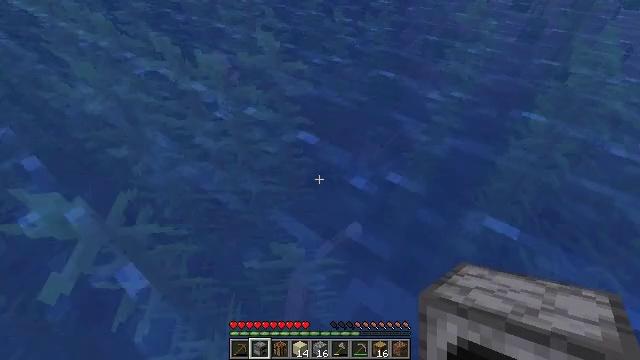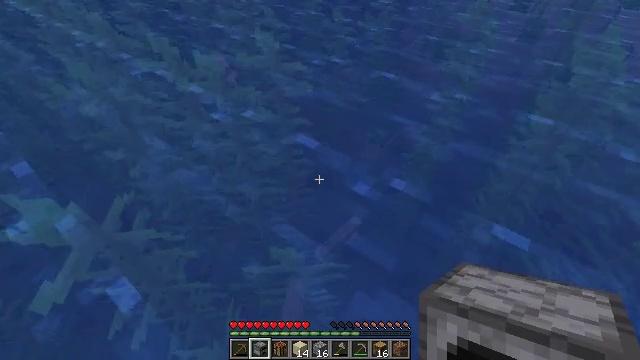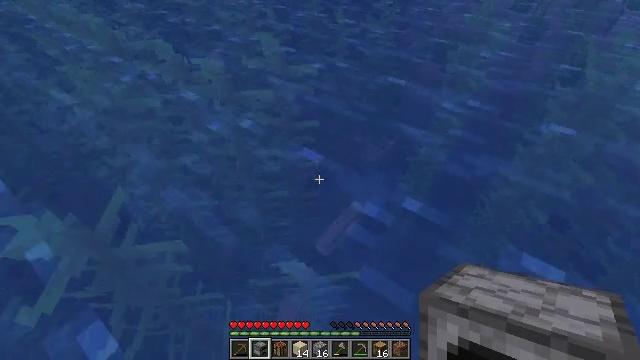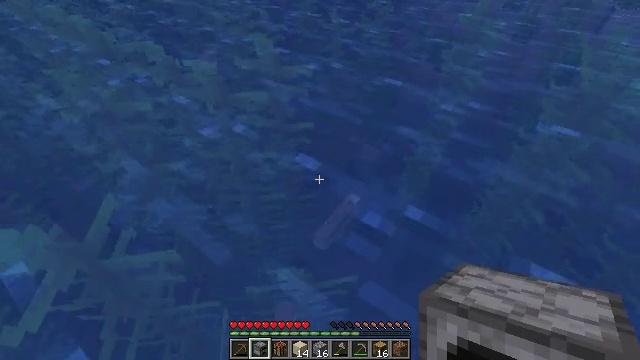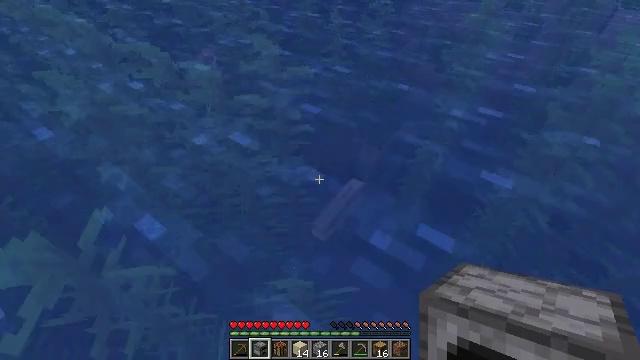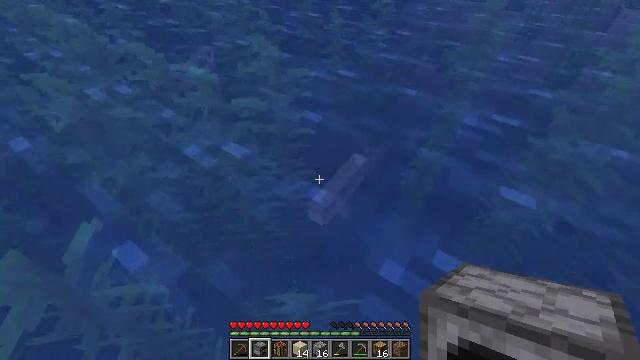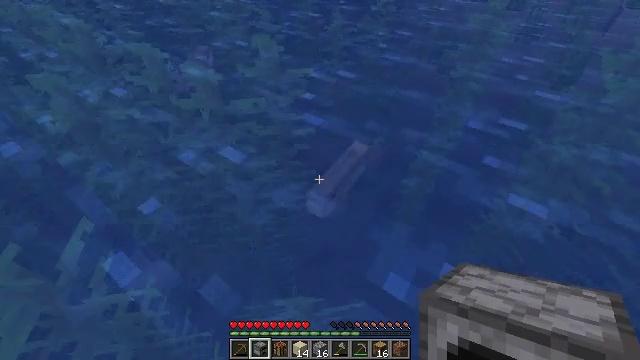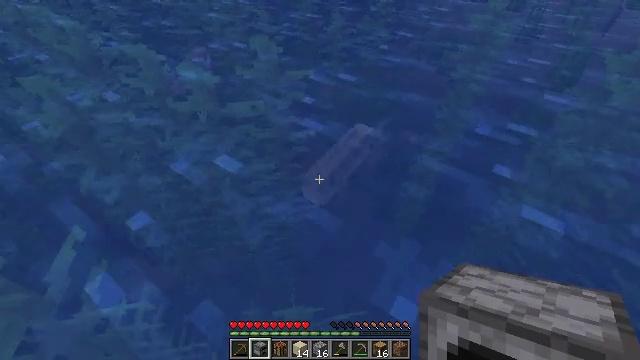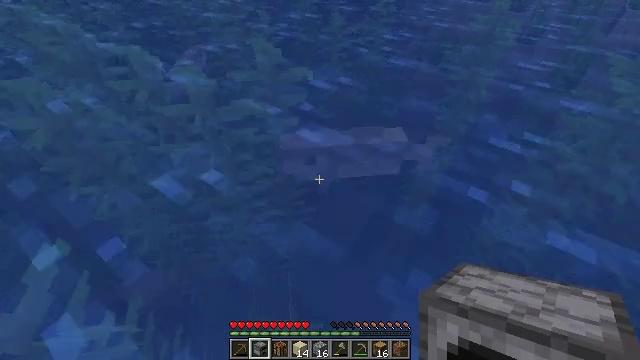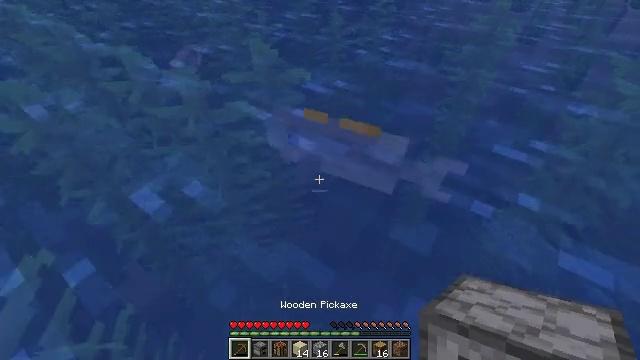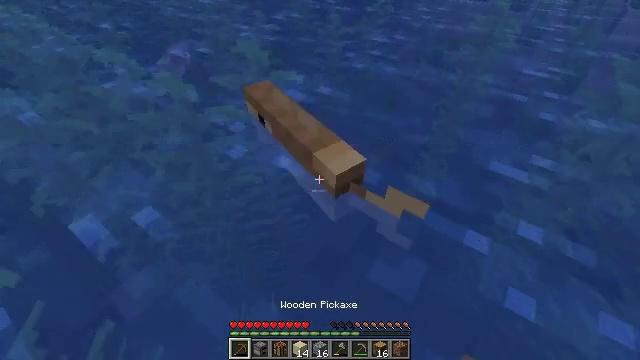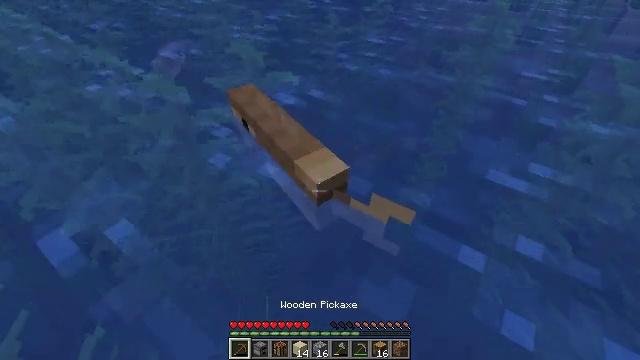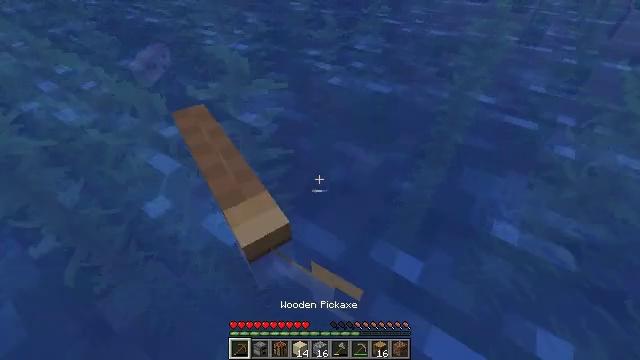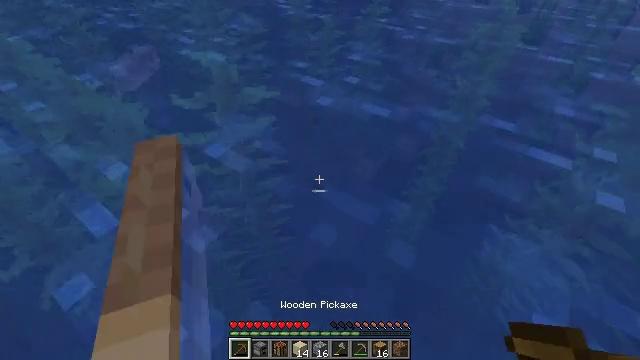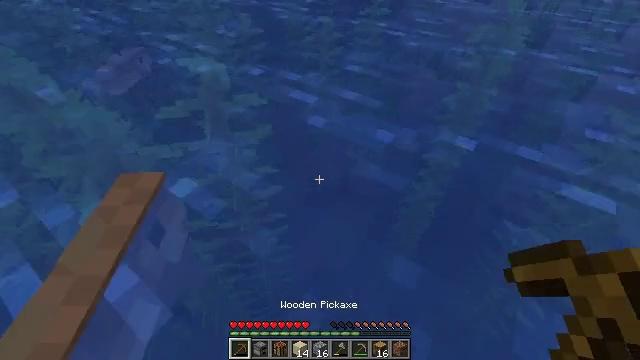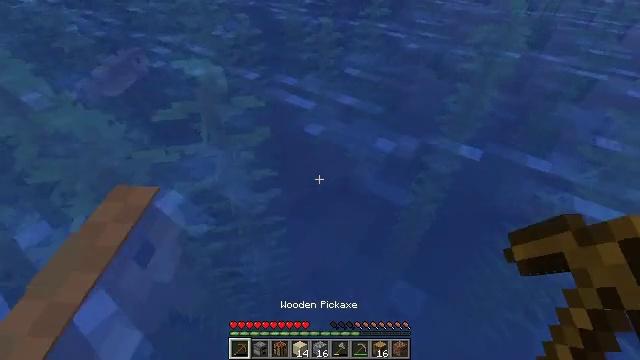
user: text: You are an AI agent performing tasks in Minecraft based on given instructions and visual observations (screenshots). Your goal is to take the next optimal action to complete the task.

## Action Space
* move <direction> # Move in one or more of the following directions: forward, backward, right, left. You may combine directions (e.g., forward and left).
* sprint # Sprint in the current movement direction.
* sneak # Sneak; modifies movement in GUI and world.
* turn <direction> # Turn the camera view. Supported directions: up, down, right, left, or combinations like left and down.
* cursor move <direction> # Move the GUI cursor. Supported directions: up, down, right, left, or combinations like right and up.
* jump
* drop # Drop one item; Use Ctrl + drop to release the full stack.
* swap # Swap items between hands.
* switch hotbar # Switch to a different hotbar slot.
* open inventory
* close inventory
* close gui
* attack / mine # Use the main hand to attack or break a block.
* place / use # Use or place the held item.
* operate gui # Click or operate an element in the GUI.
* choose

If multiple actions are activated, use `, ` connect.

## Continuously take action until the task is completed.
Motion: motion action
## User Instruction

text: Gather kelp growing in the sea.
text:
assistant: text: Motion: move forward
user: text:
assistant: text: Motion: move forward
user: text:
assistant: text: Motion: move forward, turn right
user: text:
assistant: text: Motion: move forward
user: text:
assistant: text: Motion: move forward
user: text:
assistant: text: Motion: move forward
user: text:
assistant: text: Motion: move forward
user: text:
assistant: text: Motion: move forward
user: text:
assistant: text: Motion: move forward
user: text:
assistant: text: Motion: move forward
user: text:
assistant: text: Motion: move forward
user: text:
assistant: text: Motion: move forward
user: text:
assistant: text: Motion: move forward
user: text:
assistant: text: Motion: move forward
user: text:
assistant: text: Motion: move forward
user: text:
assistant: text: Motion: move forward
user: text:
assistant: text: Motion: move forward, jump
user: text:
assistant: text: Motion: move forward, jump
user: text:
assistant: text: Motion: move forward, jump
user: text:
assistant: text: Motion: move forward, turn up, jump
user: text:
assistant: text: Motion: move forward, turn up, jump
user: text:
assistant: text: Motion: move forward, turn up, jump
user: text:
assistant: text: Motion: move forward, turn up, jump
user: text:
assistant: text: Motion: move forward, jump
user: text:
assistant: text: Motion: move forward, jump
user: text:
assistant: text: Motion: move forward, jump
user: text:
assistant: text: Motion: move forward, jump
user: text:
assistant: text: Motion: move forward, jump
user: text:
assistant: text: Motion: move forward, jump
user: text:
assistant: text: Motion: move forward, jump